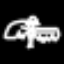
Label: angel